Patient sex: F
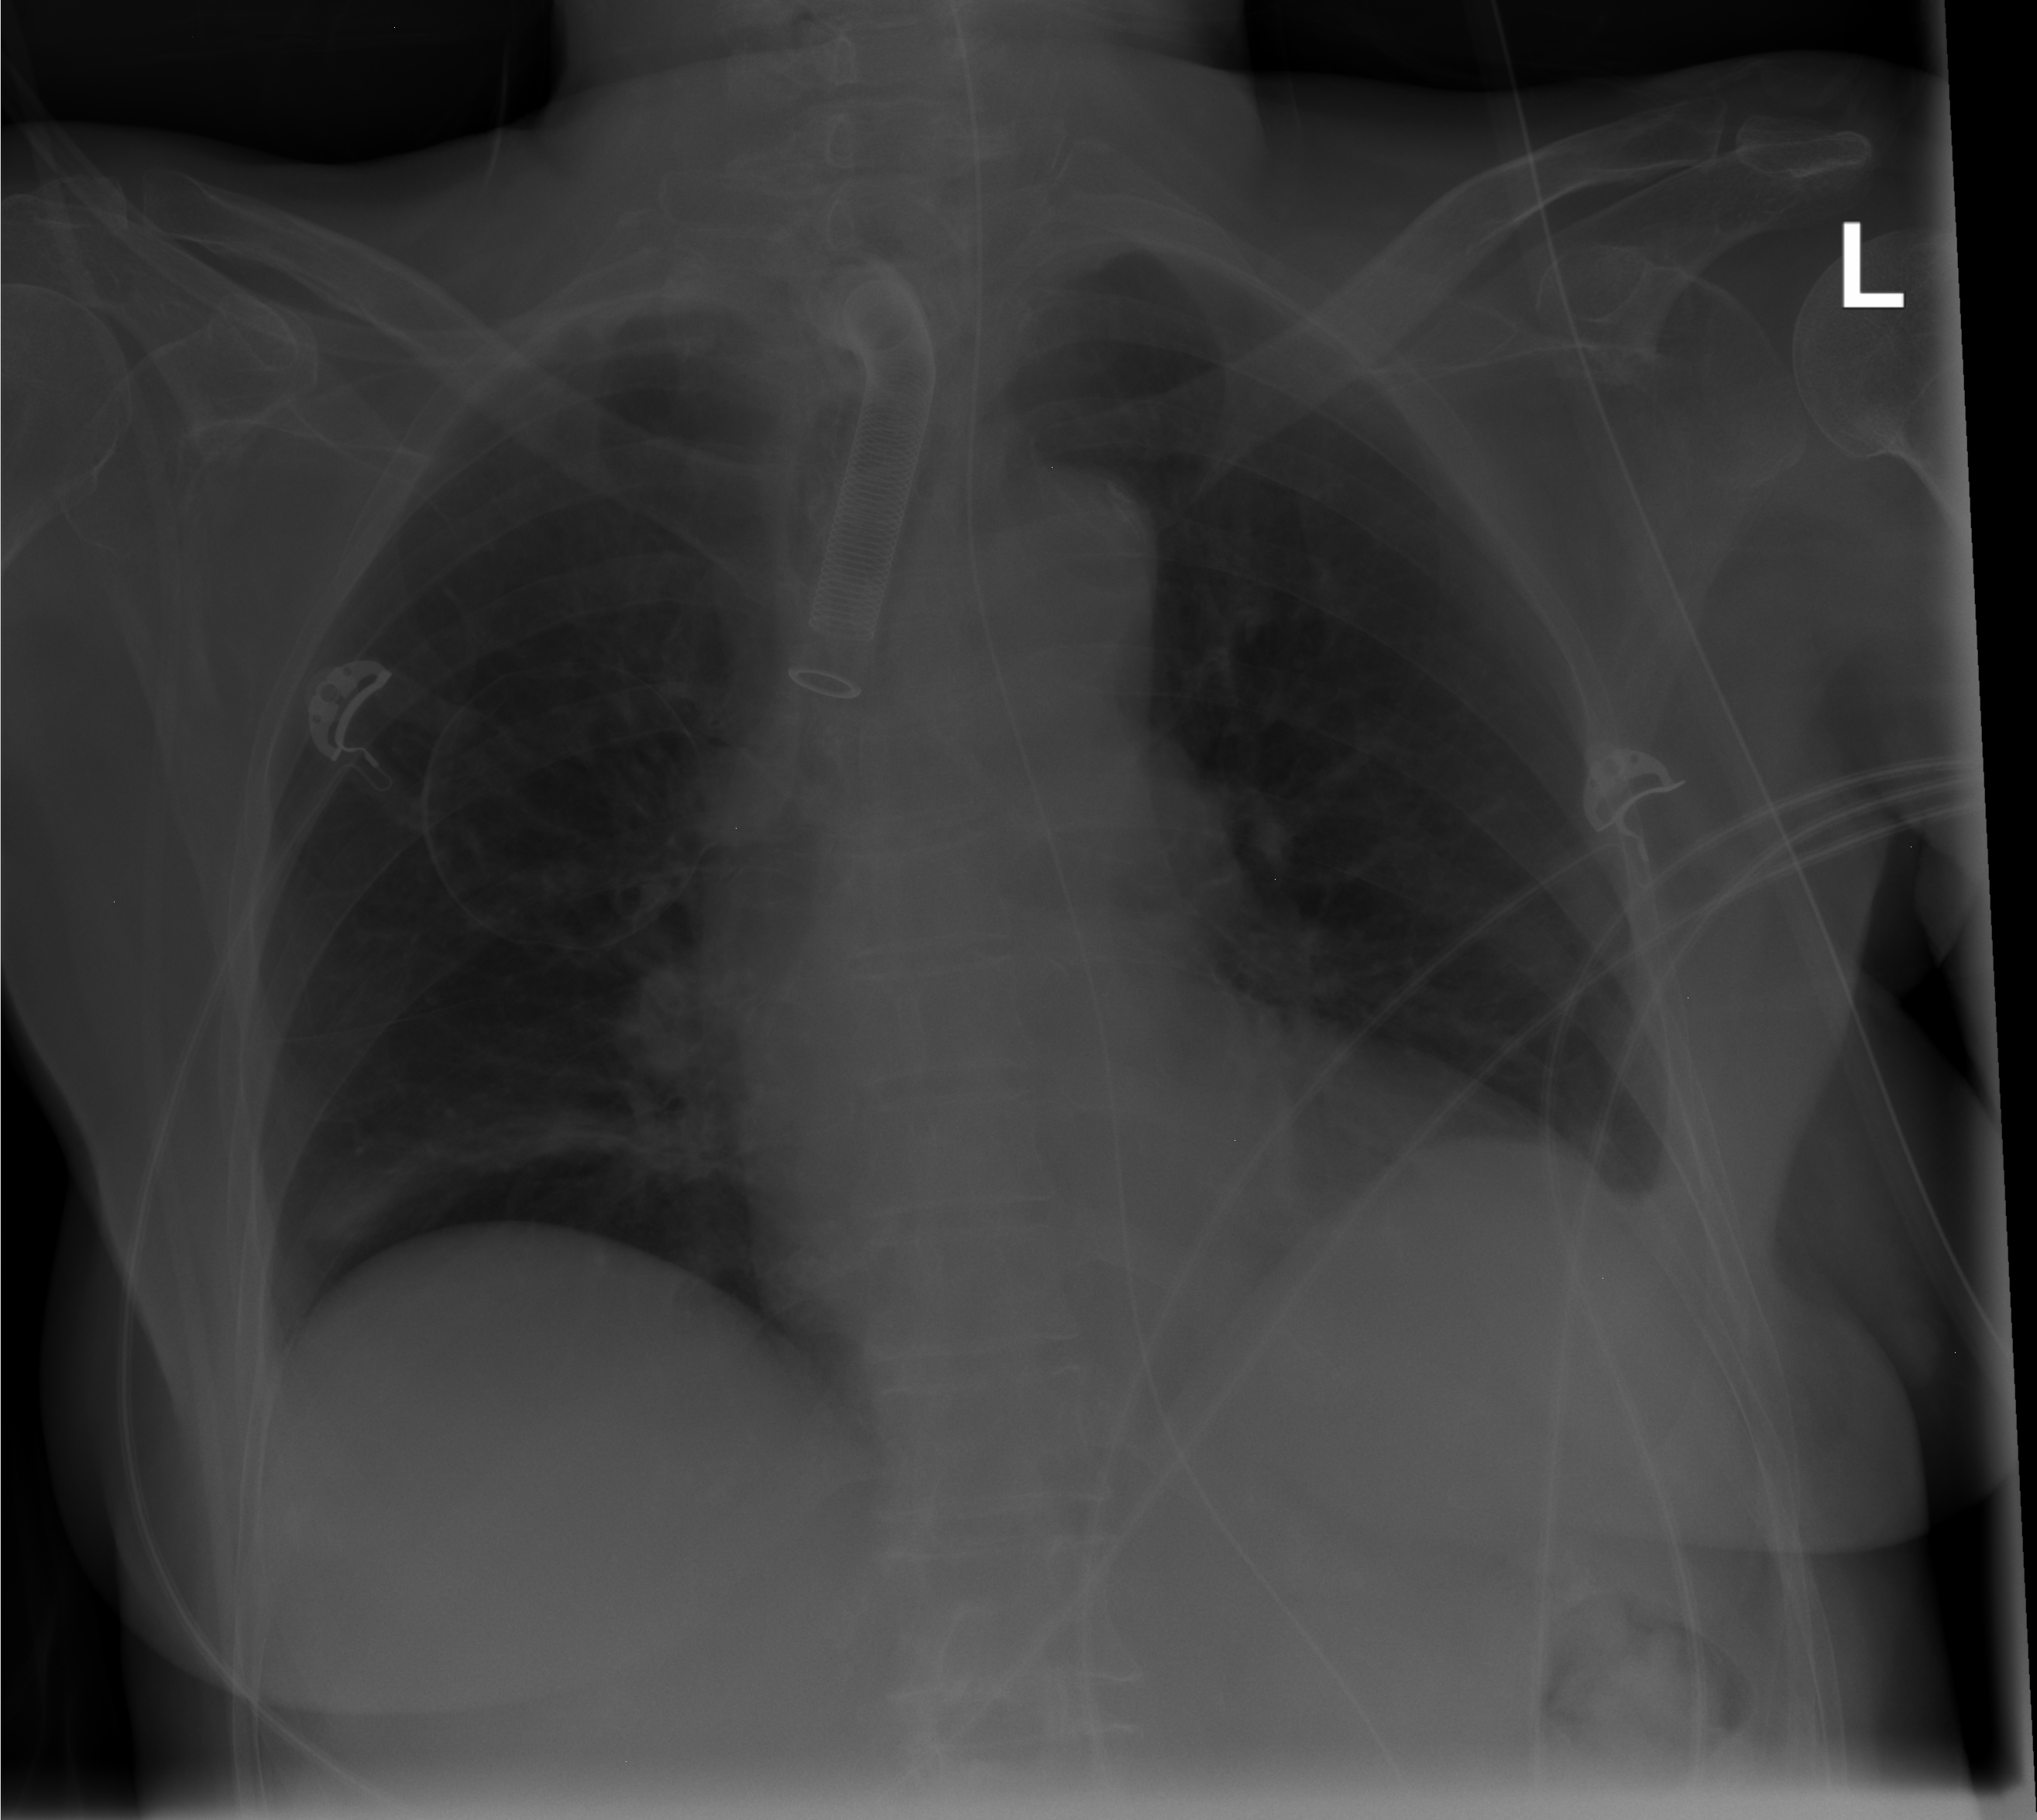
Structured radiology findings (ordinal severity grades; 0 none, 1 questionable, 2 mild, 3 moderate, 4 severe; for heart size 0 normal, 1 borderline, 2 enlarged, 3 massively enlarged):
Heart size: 0
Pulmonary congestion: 0
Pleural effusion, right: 0
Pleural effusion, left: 1
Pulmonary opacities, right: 0
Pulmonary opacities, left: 0
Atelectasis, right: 1
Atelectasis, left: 1